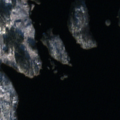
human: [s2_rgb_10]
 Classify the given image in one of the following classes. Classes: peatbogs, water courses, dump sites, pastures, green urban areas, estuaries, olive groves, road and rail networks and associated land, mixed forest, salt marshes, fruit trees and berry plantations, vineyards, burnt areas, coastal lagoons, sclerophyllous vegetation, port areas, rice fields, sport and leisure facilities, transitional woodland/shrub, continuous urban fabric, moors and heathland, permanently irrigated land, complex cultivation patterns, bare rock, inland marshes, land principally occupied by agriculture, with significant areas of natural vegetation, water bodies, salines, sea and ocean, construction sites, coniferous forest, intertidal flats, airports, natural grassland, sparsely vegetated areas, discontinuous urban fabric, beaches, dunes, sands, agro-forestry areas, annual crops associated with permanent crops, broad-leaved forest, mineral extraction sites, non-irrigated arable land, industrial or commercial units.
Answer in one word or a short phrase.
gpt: transitional woodland/shrub, water bodies